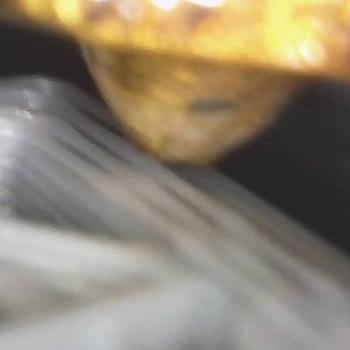
Flow rate: 48%